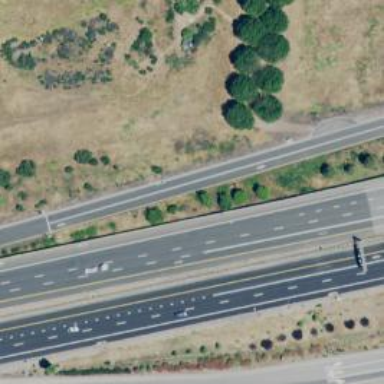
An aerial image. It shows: Motorway.